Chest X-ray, PA view. Patient: 68 years old, sex M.
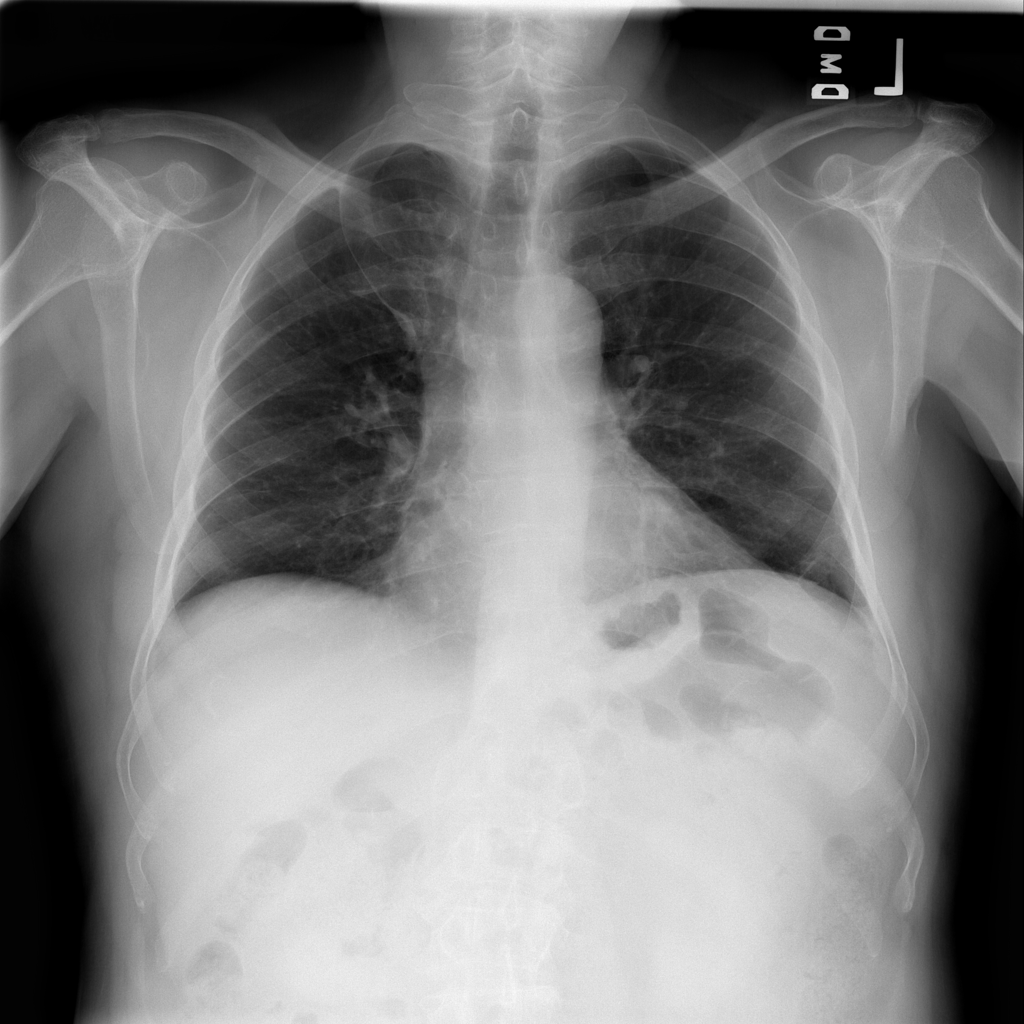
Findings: No Finding